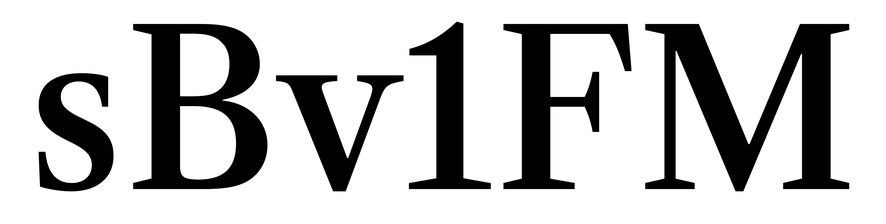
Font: LibreCaslonText_Medium